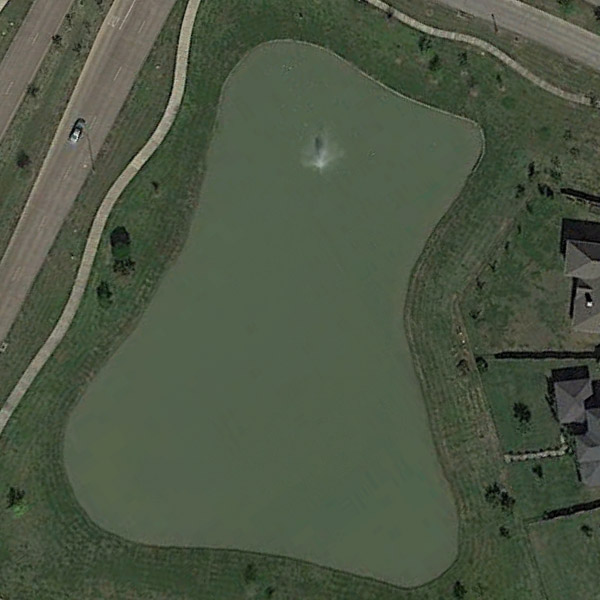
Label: Pond